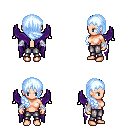
a pixel art fantasy rpg character, female body template, human, light skin, purple wings, metal pants, white cyan right-swept hairstyle, white cloth bandages, four views (front, back, left, right), 2x2 character sprite sheet, small pixel art, hard edges, no anti-aliasing